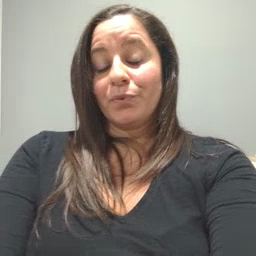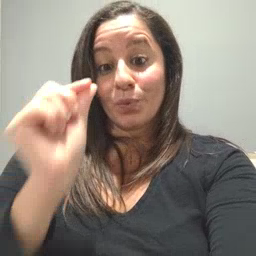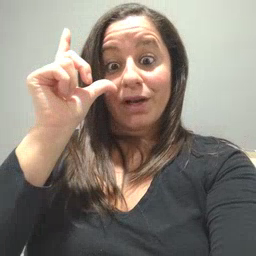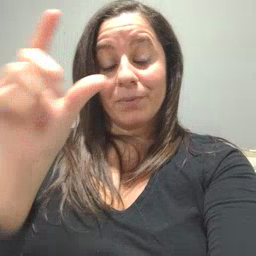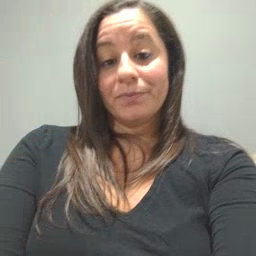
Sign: wake